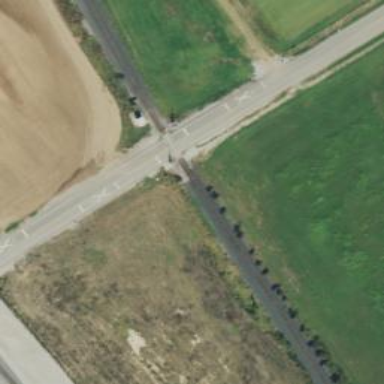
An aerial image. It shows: Railway level crossing.